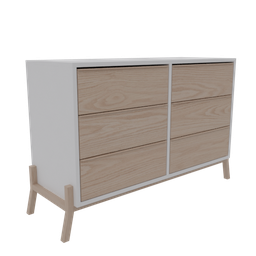
Label: furniture